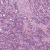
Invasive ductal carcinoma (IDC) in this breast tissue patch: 1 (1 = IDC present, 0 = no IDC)